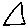
Label: triangle